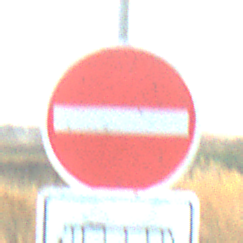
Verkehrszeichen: VerbotDerEinfahrt
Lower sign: MehrspurigeFahrzeugeFrei7
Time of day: SunriseSunset
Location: Outdoor (Nature)
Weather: PartlyCloudy
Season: NotSpecified
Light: Natural